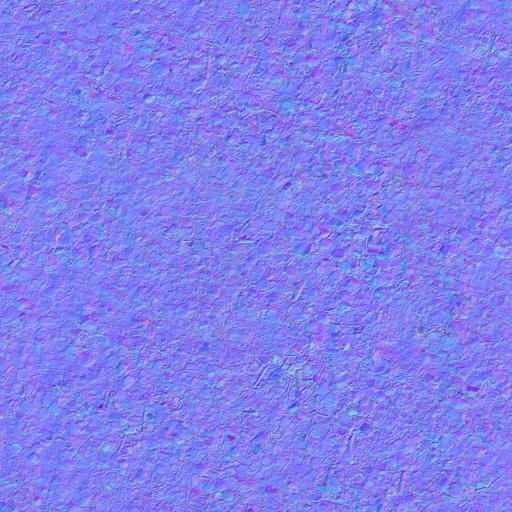
autumn dirt dirty forest ground leaf leaves mud